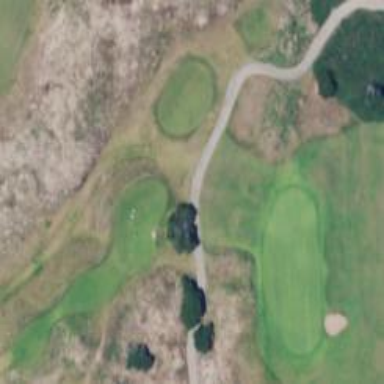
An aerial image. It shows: Path for both road and golf.